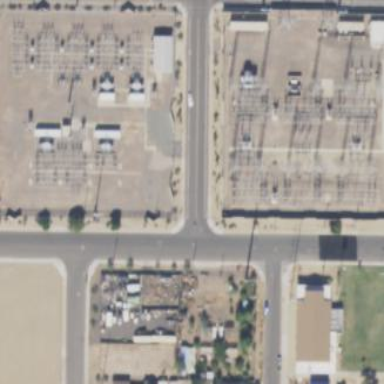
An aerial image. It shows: Outdoor distribution substation protected by fence.